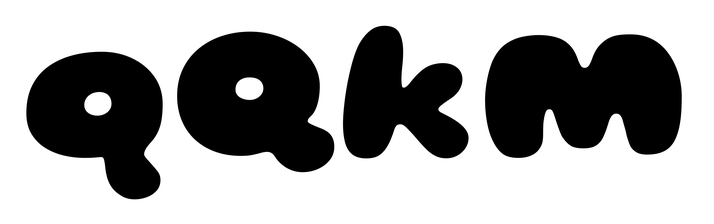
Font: Gluten_Black